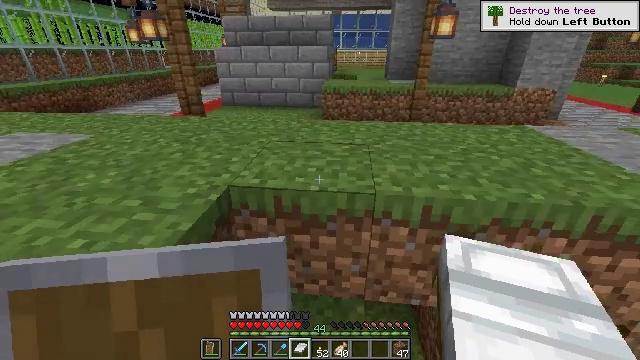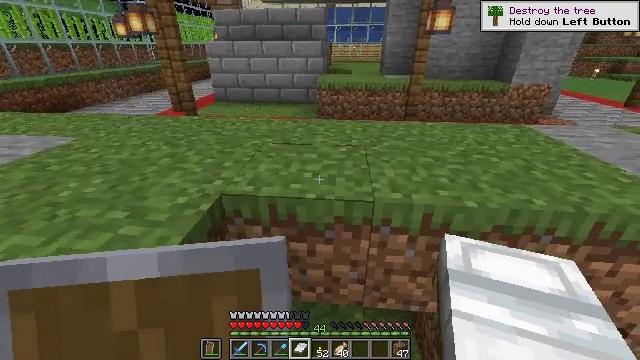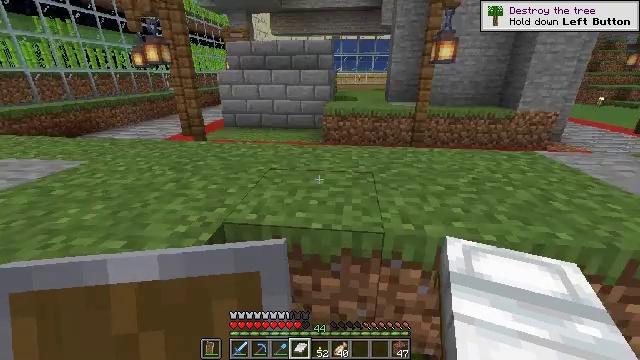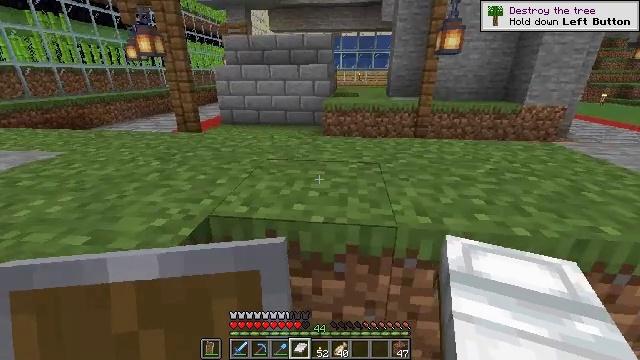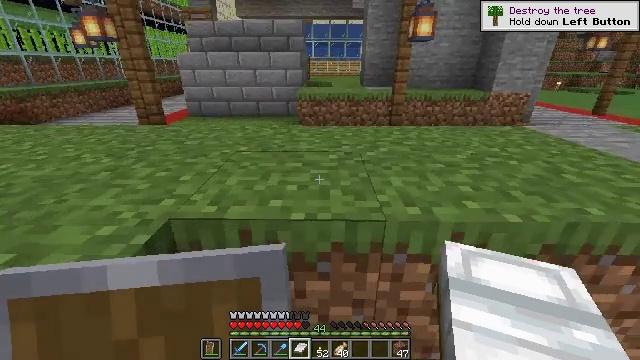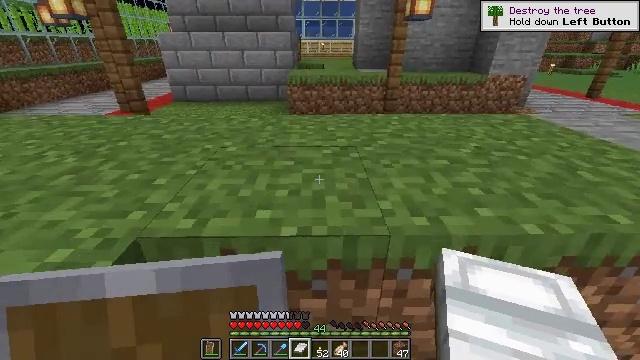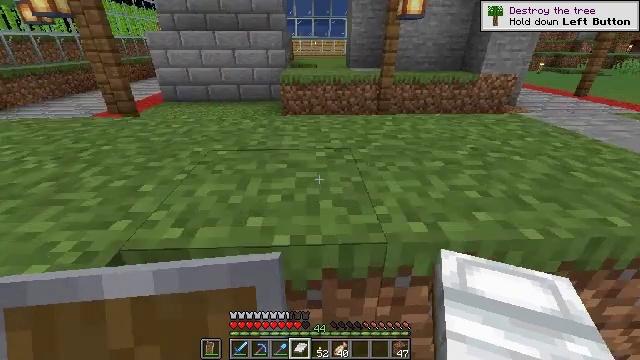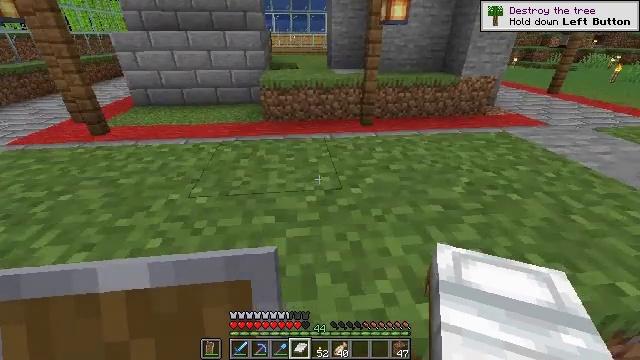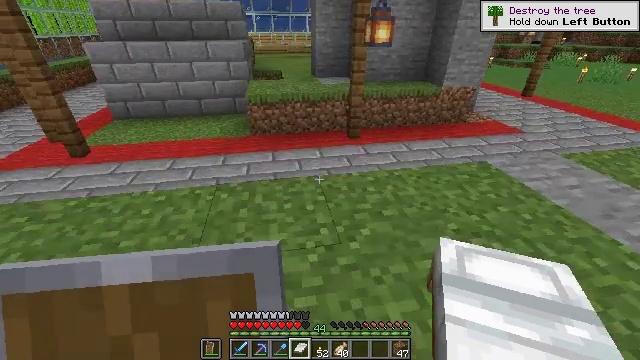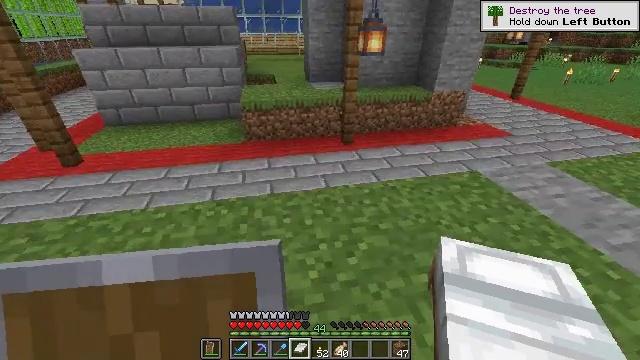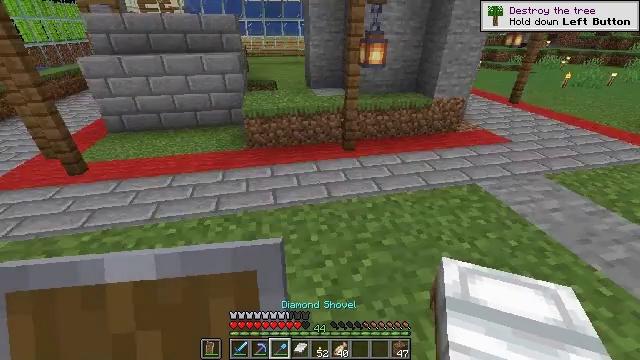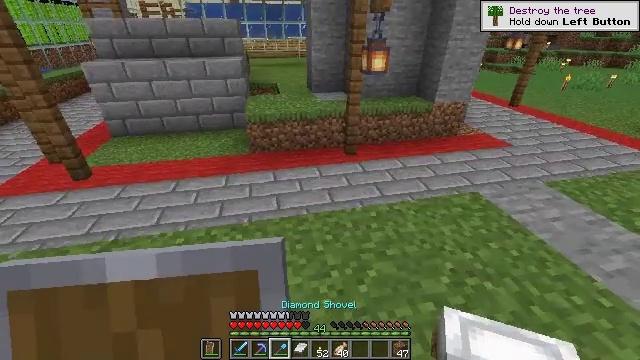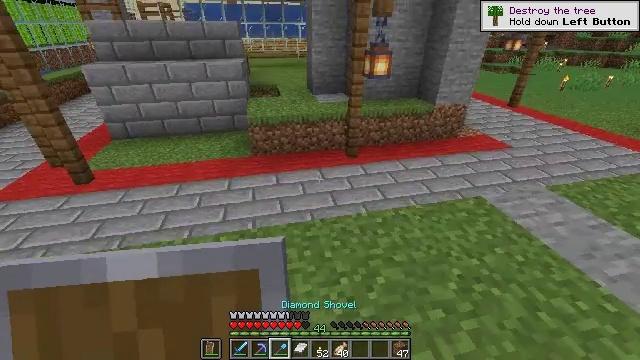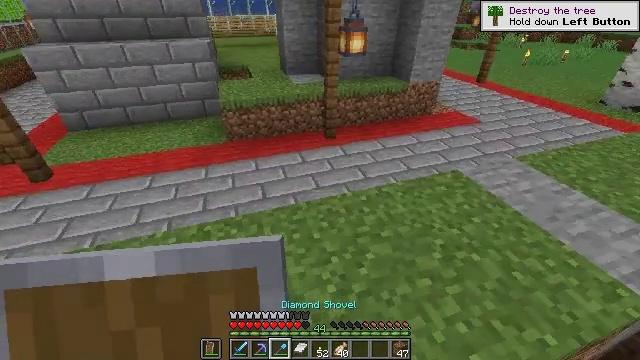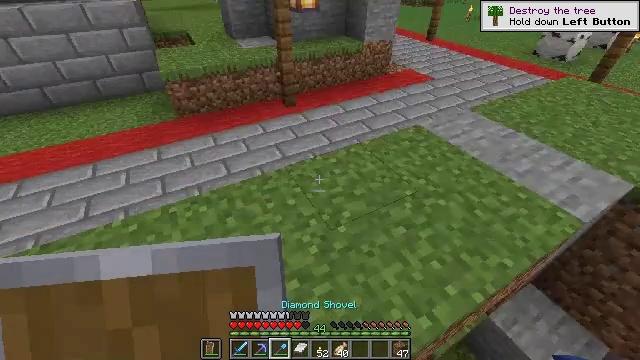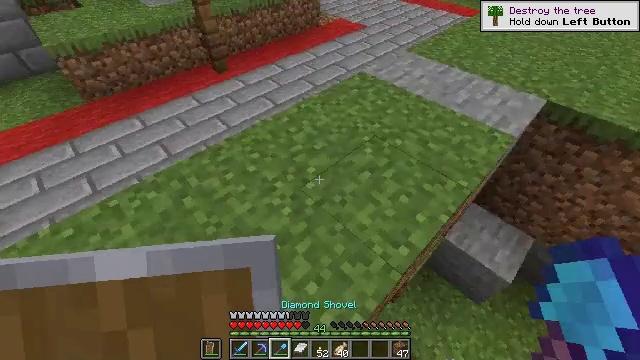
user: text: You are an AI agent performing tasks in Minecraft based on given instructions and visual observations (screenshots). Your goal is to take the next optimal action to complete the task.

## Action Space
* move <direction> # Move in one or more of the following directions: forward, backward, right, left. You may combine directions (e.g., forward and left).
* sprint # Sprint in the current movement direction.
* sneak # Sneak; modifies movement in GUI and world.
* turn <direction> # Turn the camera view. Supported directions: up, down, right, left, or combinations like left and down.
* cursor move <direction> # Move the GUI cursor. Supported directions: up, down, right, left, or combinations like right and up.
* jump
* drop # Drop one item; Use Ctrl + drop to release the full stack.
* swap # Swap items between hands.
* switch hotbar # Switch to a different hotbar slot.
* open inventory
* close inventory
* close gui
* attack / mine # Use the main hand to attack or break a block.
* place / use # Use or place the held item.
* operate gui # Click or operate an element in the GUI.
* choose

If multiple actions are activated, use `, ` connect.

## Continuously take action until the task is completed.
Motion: motion action
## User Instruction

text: Collect the observer.
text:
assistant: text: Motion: move forward, turn right and down
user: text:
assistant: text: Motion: move forward, turn left and up
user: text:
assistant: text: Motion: no_op
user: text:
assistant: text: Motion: turn right and down
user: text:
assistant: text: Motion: move forward, turn right and down
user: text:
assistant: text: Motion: move forward, turn right
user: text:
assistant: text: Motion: move forward and move left, turn right and down, jump
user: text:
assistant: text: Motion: move forward and move left, turn right and down, jump
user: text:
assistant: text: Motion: move forward and move left, turn right, jump
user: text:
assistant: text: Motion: move forward and move left
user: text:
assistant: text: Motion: move left
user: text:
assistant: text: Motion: no_op
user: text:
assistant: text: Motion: turn right and down
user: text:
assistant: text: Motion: move left, turn right and down
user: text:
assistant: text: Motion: move forward and move left, turn right and down
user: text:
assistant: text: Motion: move forward and move left, turn right and down
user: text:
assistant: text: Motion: move forward and move left, turn right and down
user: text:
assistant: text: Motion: move forward and move left, turn right and down
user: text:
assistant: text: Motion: move forward and move left, turn right and down
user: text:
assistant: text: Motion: move forward and move left, turn right
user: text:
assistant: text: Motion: move left, turn right
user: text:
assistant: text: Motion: move left, turn right
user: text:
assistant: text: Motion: move left, turn right
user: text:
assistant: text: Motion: turn right and up
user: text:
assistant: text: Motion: turn left and up
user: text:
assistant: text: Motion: turn left
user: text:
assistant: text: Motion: turn right and down
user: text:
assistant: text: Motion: turn right
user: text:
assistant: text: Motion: no_op
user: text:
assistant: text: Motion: no_op